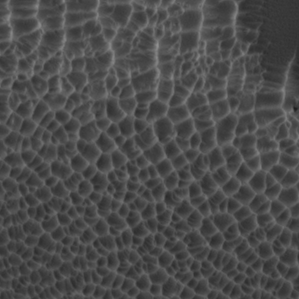
Label: non_frost